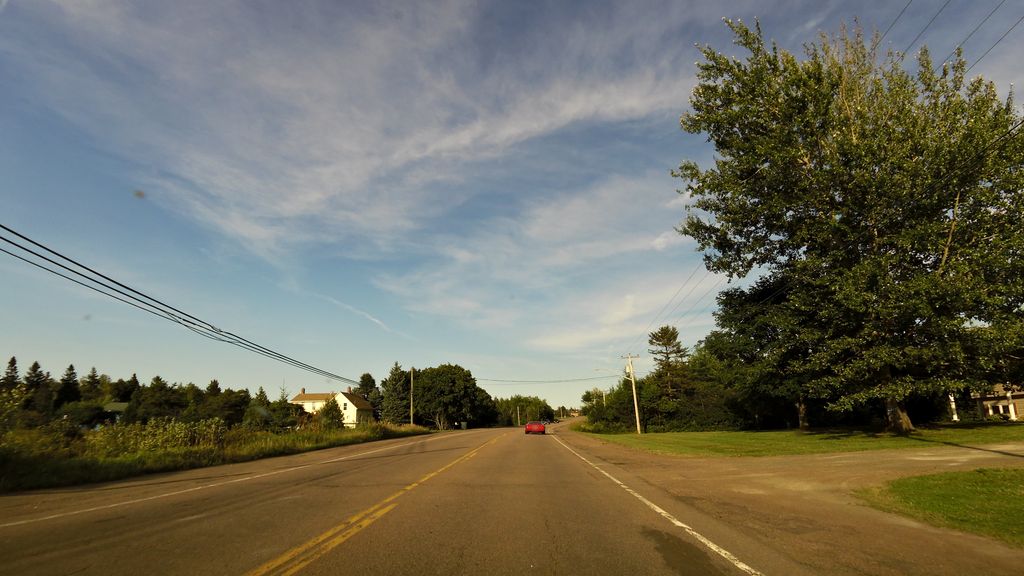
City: charlottetown